Question: I'm trying to build in HTML a menu like that on the image. I don't know with what to begin. I thought about 'ul' which is most common, but how I will draw the line then?
How to build a menu I know. The problem are images and that horizontal line.

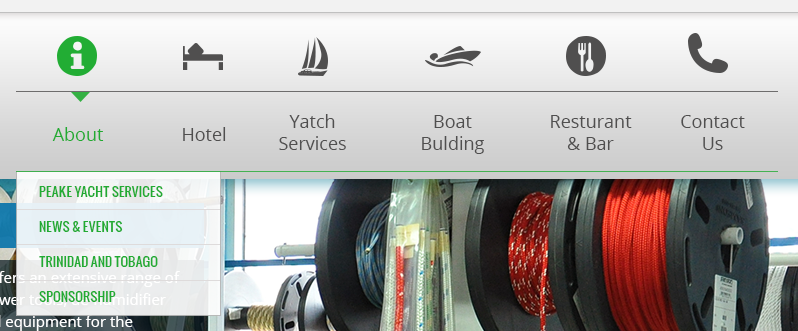
Answer: # Demo Fiddle
You can draw the line and arrow using ':before' and ':after' psuedo elements, a basic example:
HTML
'''
<ul>
<li>
<img src='http://openclipart.org/people/TzeenieWheenie/TzeenieWheenie_Small_blue_i_info_button.svg' />Item
<ul>
<li>Sub Item</li>
</ul>
</li><li>
<img src='http://openclipart.org/people/TzeenieWheenie/TzeenieWheenie_Small_blue_i_info_button.svg' />Item
<ul>
<li>Sub Item</li>
</ul>
</li>
</ul>
'''
CSS
'''
ul, li {
list-style:none;
margin:0;
padding:0;
}
ul {
background: rgb(238, 238, 238);
/* Old browsers */
/* IE9 SVG, needs conditional override of 'filter' to 'none' */
background: url(data:image/svg+xml;
base64, PD94bWwgdmVyc2lvbj0iMS4wIiA/Pgo8c3ZnIHhtbG5zPSJodHRwOi8vd3d3LnczLm9yZy8yMDAwL3N2ZyIgd2lkdGg9IjEwMCUiIGhlaWdodD0iMTAwJSIgdmlld0JveD0iMCAwIDEgMSIgcHJlc2VydmVBc3BlY3RSYXRpbz0ibm9uZSI+CiAgPGxpbmVhckdyYWRpZW50IGlkPSJncmFkLXVjZ2ctZ2VuZXJhdGVkIiBncmFkaWVudFVuaXRzPSJ1c2VyU3BhY2VPblVzZSIgeDE9IjAlIiB5MT0iMCUiIHgyPSIwJSIgeTI9IjEwMCUiPgogICAgPHN0b3Agb2Zmc2V0PSIwJSIgc3RvcC1jb2xvcj0iI2VlZWVlZSIgc3RvcC1vcGFjaXR5PSIxIi8+CiAgICA8c3RvcCBvZmZzZXQ9IjEwMCUiIHN0b3AtY29sb3I9IiNjY2NjY2MiIHN0b3Atb3BhY2l0eT0iMSIvPgogIDwvbGluZWFyR3JhZGllbnQ+CiAgPHJlY3QgeD0iMCIgeT0iMCIgd2lkdGg9IjEiIGhlaWdodD0iMSIgZmlsbD0idXJsKCNncmFkLXVjZ2ctZ2VuZXJhdGVkKSIgLz4KPC9zdmc+);
background: -moz-linear-gradient(top, rgba(238, 238, 238, 1) 0%, rgba(204, 204, 204, 1) 100%);
/* FF3.6+ */
background: -webkit-gradient(linear, left top, left bottom, color-stop(0%, rgba(238, 238, 238, 1)), color-stop(100%, rgba(204, 204, 204, 1)));
/* Chrome,Safari4+ */
background: -webkit-linear-gradient(top, rgba(238, 238, 238, 1) 0%, rgba(204, 204, 204, 1) 100%);
/* Chrome10+,Safari5.1+ */
background: -o-linear-gradient(top, rgba(238, 238, 238, 1) 0%, rgba(204, 204, 204, 1) 100%);
/* Opera 11.10+ */
background: -ms-linear-gradient(top, rgba(238, 238, 238, 1) 0%, rgba(204, 204, 204, 1) 100%);
/* IE10+ */
background: linear-gradient(to bottom, rgba(238, 238, 238, 1) 0%, rgba(204, 204, 204, 1) 100%);
/* W3C */
filter: progid:DXImageTransform.Microsoft.gradient(startColorstr='#eeeeee', endColorstr='#cccccc', GradientType=0);
/* IE6-8 */
padding:0 20px;
border-bottom:1px solid green;
}
li {
display:inline-block;
position:relative;
padding:40px;
cursor:pointer;
font-family:arial;
}
li img {
width:30px;
height:30px;
display:block;
margin:-30px 0 40px 0;
}
li:before {
display:inline-block;
content:'';
top:50px;
left:0;
width:100%;
border-top:1px solid #808080;
position:absolute;
}
li:after {
display:none;
}
li:hover:after {
display:inline-block;
content:'';
top:50px;
left:40%;
width: 0px;
height: 0px;
border-style: solid;
border-width: 10px 10px 0 10px;
border-color: green transparent transparent transparent;
position:absolute;
}
ul li:hover ul {
display:block;
}
ul ul {
display:none;
position:absolute;
top:140px;
left:0px;
background:rgba(255, 255, 255, .5);
border:0;
padding:0;
}
ul ul li:before, ul ul li:after {
display:none;
}
ul ul li {
display:block;
font-family:tahoma;
font-size:12px;
color:green;
padding:10px 30px;
width:100px;
font-weight:bold;
border-bottom:1px solid #c0c0c0;
text-transform:uppercase;
}
'''